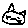
Label: cat